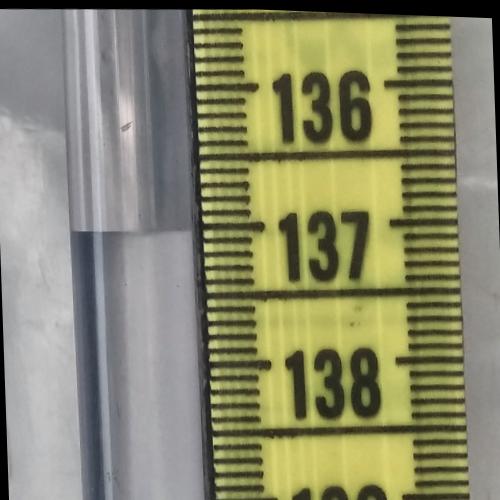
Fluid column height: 137.0 cm